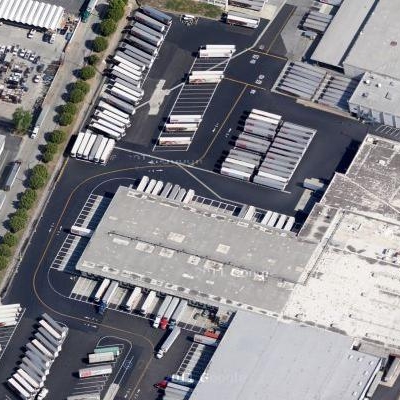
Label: Parking